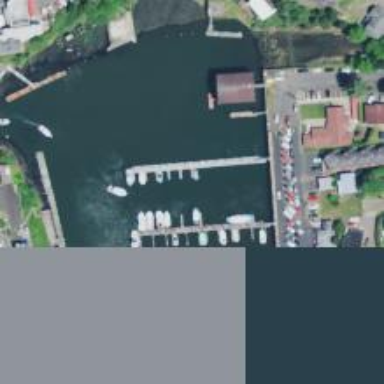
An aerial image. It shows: Man-made pier.